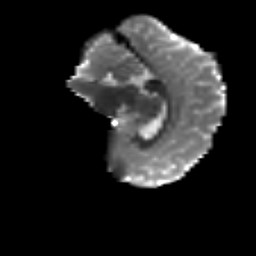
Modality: T2w
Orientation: sagittal
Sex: male
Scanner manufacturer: siemens
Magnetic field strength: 3 T
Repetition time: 5 s
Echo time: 0.071 s